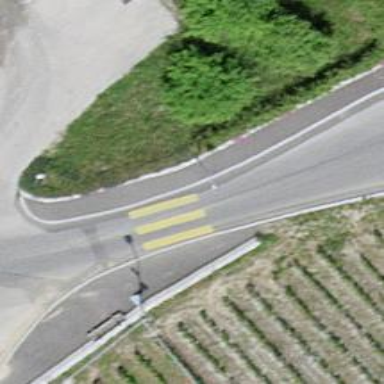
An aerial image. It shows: Bus stop with platform for public transport.